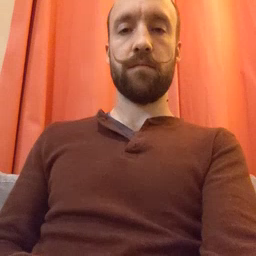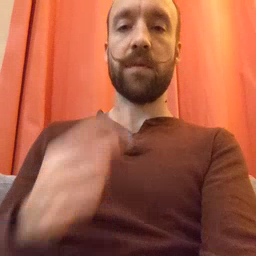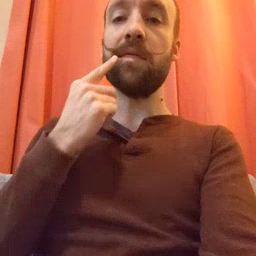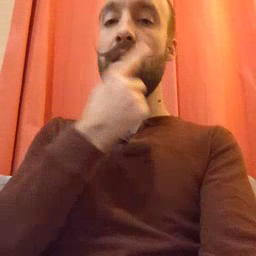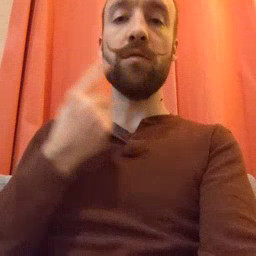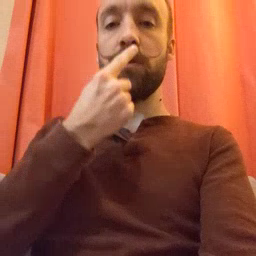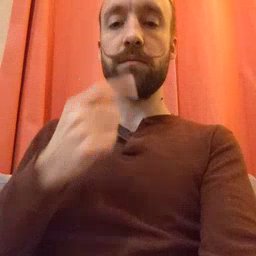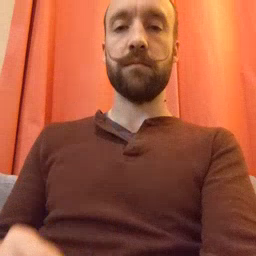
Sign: mouth